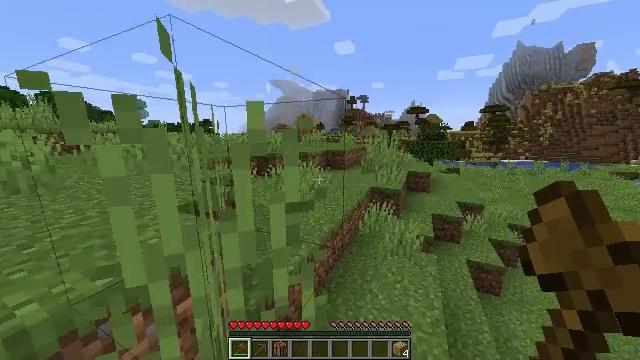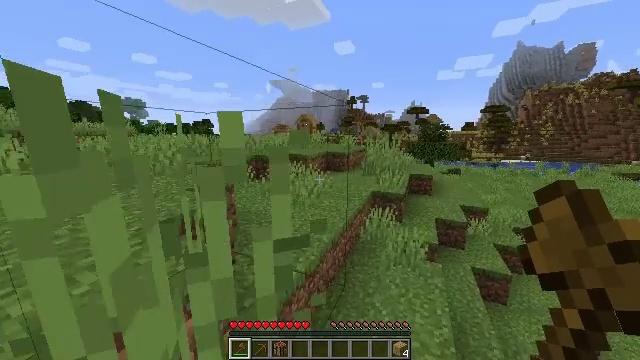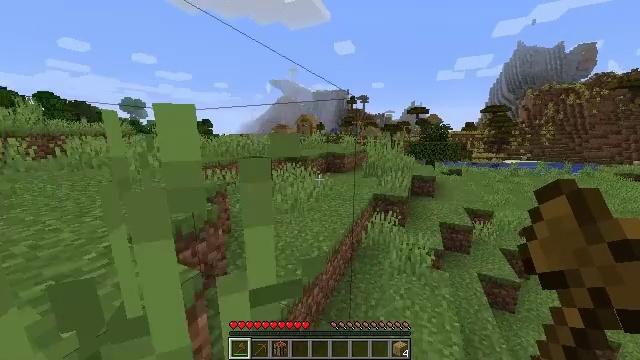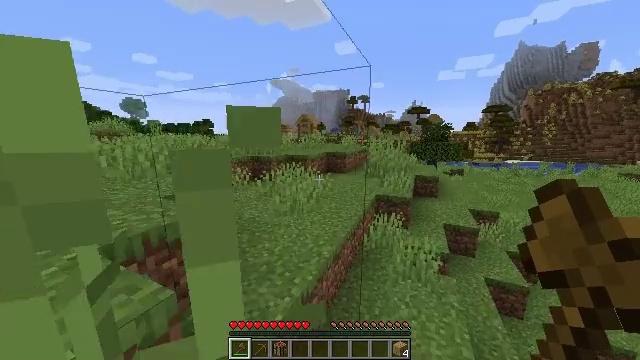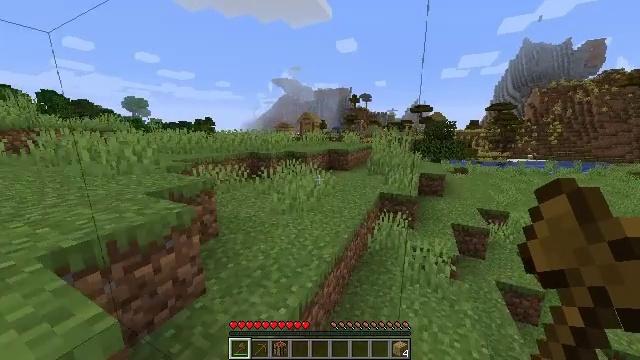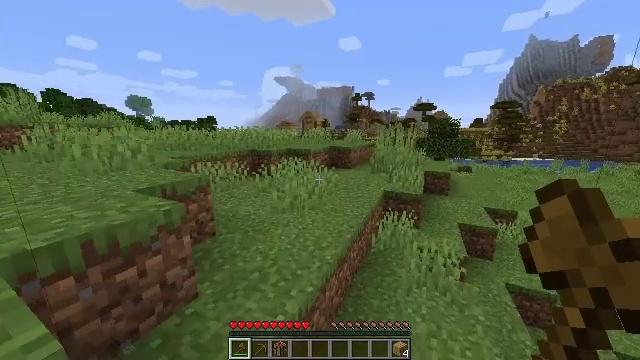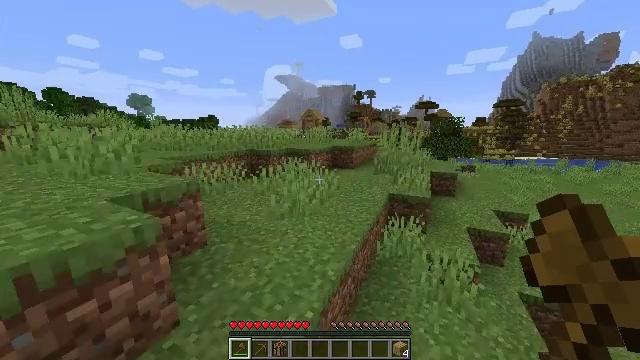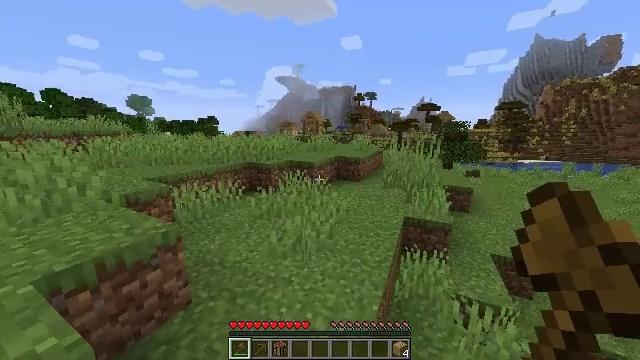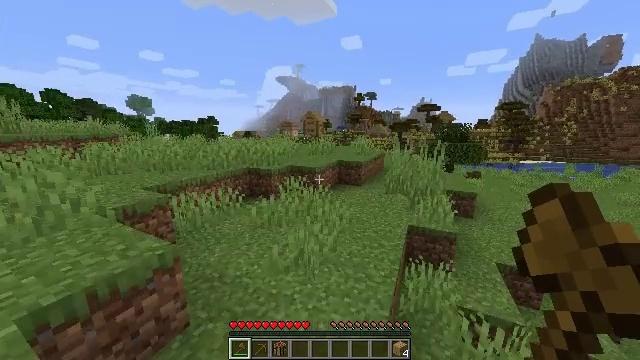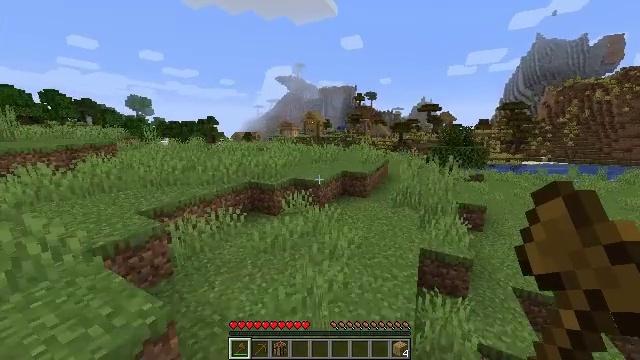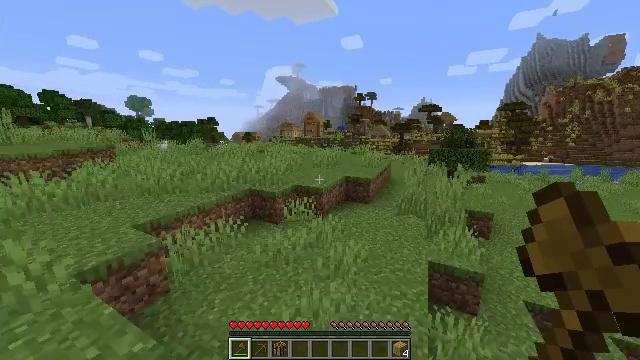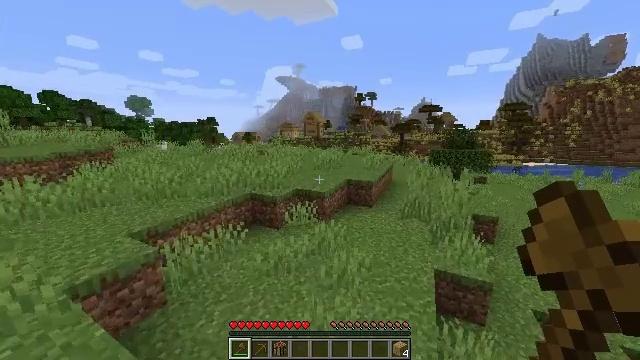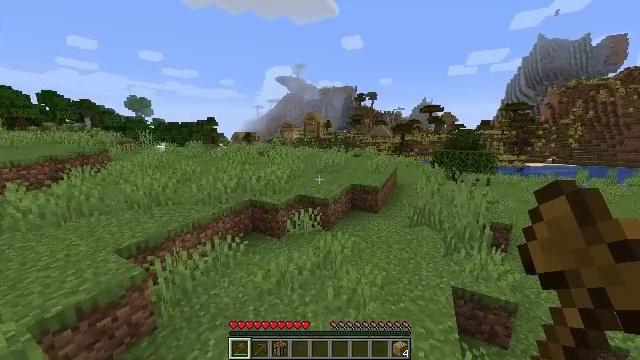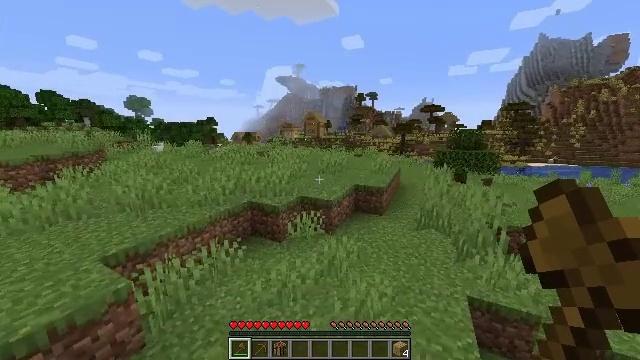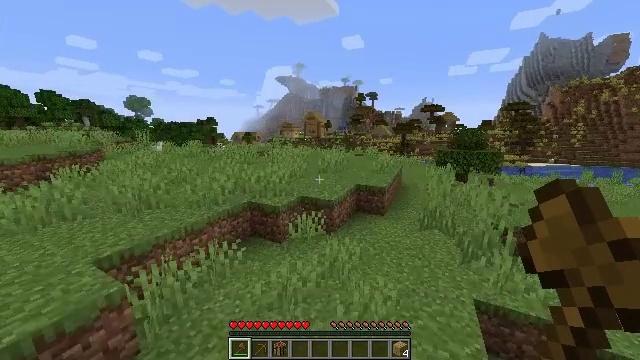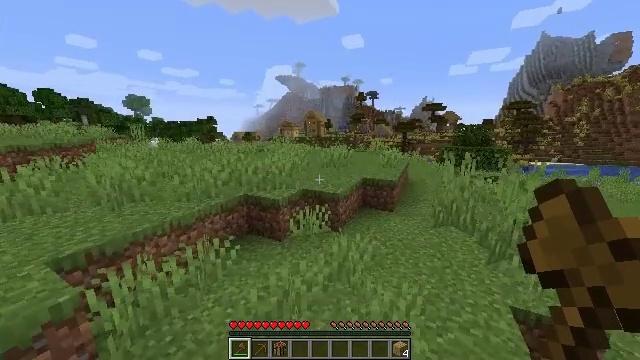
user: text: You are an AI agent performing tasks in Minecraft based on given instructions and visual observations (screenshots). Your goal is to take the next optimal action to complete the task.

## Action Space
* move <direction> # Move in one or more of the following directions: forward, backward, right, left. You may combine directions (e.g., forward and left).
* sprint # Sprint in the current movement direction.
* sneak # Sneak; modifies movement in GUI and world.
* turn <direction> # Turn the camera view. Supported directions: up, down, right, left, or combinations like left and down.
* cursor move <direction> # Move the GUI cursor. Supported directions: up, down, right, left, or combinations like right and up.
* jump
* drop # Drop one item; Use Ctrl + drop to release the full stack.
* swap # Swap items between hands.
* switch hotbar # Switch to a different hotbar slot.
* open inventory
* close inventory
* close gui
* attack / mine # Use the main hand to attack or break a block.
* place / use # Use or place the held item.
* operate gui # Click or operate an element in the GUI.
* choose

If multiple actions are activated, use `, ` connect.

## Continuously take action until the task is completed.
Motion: motion action
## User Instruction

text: Remove the white bed from its place.
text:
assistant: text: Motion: move forward, sprint, jump
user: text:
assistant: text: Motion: move forward, sprint, jump
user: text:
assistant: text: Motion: move forward, sprint, jump
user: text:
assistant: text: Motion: move forward, sprint, jump
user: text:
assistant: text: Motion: move forward, sprint, jump
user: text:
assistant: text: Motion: move forward and move left, sprint, jump
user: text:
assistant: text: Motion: move forward and move left, sprint, jump
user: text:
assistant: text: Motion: move forward and move left, sprint, jump
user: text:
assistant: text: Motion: move forward and move left, sprint, jump
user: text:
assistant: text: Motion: move forward, sprint, jump
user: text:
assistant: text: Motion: move forward, sprint, jump
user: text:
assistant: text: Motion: move forward, sprint, jump
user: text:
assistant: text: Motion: move forward, sprint, jump
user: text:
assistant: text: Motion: move forward, sprint, jump
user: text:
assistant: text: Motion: move forward, sprint, jump
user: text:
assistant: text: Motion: move forward, sprint, jump
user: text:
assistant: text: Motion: move forward, sprint, jump
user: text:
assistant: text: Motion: move forward, sprint, jump
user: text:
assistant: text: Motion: move forward, sprint, jump
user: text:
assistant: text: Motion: move forward, sprint, jump
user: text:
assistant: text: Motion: move forward, sprint, turn left and down, jump
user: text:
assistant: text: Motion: move forward, sprint, jump
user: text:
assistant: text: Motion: move forward, sprint, jump
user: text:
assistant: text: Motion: move forward, sprint, jump
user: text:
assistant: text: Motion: move forward, sprint, jump
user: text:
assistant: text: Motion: move forward, sprint, jump
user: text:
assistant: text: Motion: move forward, sprint, jump
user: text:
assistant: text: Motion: move forward, sprint, jump
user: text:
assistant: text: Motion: move forward, sprint, jump
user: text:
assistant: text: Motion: move forward, sprint, jump